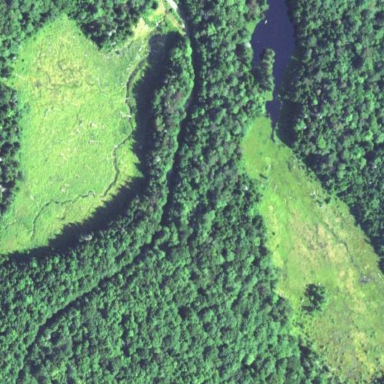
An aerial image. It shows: Swampy wetland area.